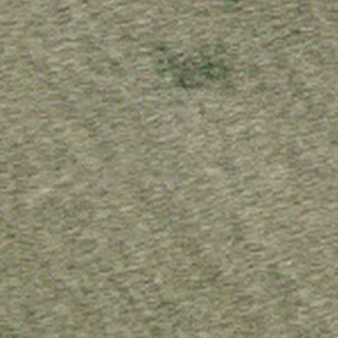
Label: other